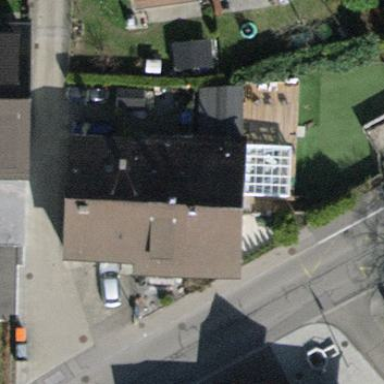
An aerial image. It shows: Semi-detached house with gabled roof.